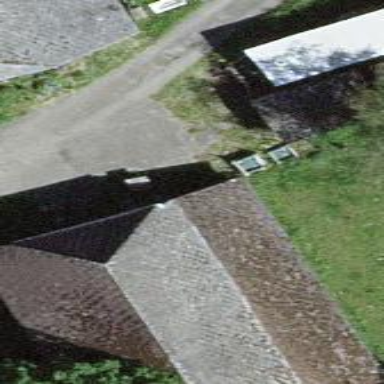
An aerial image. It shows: Barn.